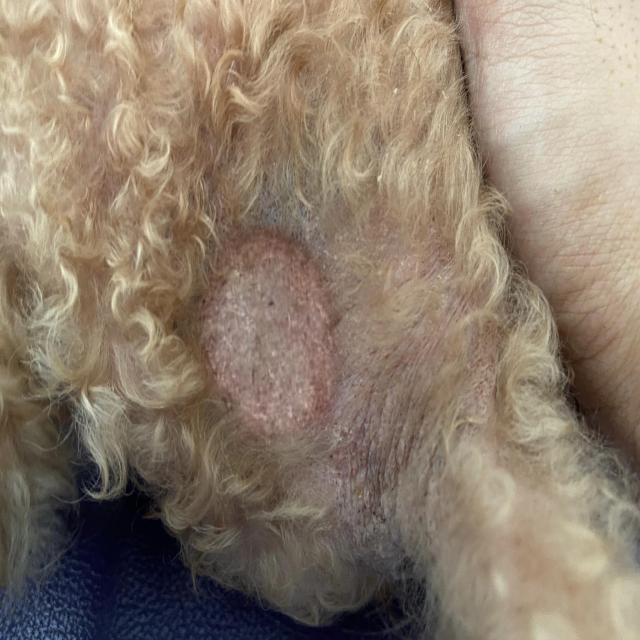
Canine ringworm (Dermatophytosis) — fungal infection caused by Microsporum or Trichophyton. Presents with circular alopecia, scaling, crusting, and broken hairs.